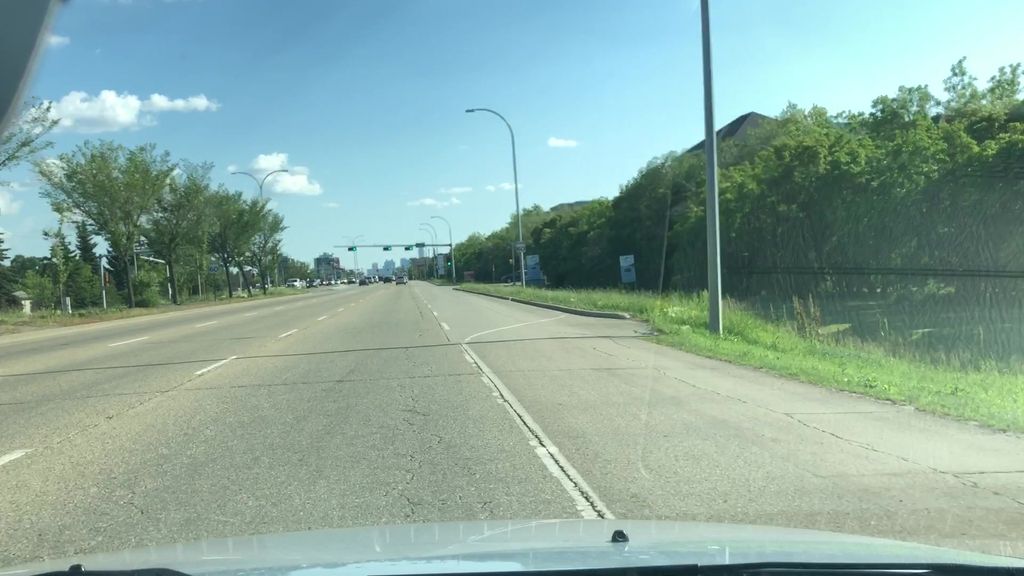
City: edmonton